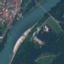
Land use / land cover class: River